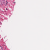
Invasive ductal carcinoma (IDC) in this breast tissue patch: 0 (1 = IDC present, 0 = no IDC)